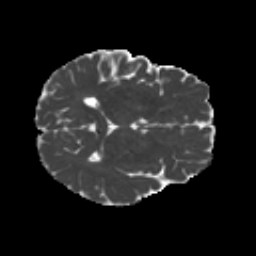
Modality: MD
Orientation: axial
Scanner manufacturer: siemens
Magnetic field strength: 3 T
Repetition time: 4.16 s
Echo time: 0.0806 s